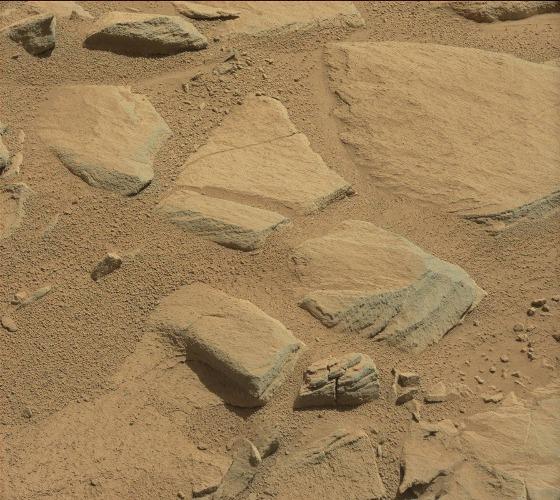
Terrain classes present: Bedrock, Gravel / Sand / Soil, Rock, Shadow